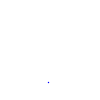
Particle: kaon